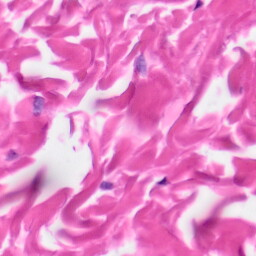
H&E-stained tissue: Skin